Question: I've read many tutorials and made a search on the .net... but still I'm in trouble with Backbone.js. This is my simple scenario:
A Rails application responds to a GET request with a JSON collection of objects.
I want to dynamically build a list of table-rows with Backbone collections, when DOM is ready. This is the code is confusing me:
'''
<script type="text/template" id="tmplt-Page">
<td>{{=title}}</td>
<td>{{=description}}</td>
</script>
'''
'''
$(function(){
var Page = Backbone.Model.extend({});
var Pages = Backbone.Collection.extend({
model: Page,
url: '/pages'
});
var pages = new Pages([
{title: 'ProvA1', description: ''},
{title: 'ProvA2', description: ''}
]);
var PageView = Backbone.View.extend({
tagName: 'tr',
template: _.template($('#tmplt-Page').html()),
render: function() {
this.$el.append(this.template(this.model.toJSON()));
return this;
}
});
var AppView = Backbone.View.extend({
el: $("#results"),
initialize: function () {
_.bindAll(this, 'render');
pages.on('reset', this.render)
},
render: function() {
this.$el.empty();
pages.each( function( page ) {
var view = new PageView({
model : page
});
this.$el.append(view.render().el);
});
return this;
}
});
var appview = new AppView;
});
'''
Nothing renders on the screen.
There seem to be 2 problems:
1) fetch() is asynchronous, so the code is executed before the end of the ajax round-trip.
2) If I manually load some objects into the collection, this piece of code "this.template(this.model.toJSON())" does not substitute jSON attributes
EDIT :
To use mustache tags I wrote this code before all:

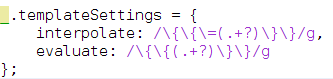
Answer: First, as you said, 'fetch()' is asynchronous, but it triggers the 'reset' event when it completes, so you should add this in 'AppView.initialize':
'pages.on('reset', this.render)'
Second, you never insert the HTML of PageView anywhere. Add this in 'AppView.render':
'// at the beginning var self = this; // and in the forEach loop self.$el.append(view.el);'
Third, at the beginning of 'AppView.render', you should clear the content of 'this.$el'.
EDIT:
You still had a couple issues:
- '{{ }}''<%= %>'- 'self = this'- 'appview.render()'
Here's your code working on jsfiddle: <URL>